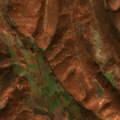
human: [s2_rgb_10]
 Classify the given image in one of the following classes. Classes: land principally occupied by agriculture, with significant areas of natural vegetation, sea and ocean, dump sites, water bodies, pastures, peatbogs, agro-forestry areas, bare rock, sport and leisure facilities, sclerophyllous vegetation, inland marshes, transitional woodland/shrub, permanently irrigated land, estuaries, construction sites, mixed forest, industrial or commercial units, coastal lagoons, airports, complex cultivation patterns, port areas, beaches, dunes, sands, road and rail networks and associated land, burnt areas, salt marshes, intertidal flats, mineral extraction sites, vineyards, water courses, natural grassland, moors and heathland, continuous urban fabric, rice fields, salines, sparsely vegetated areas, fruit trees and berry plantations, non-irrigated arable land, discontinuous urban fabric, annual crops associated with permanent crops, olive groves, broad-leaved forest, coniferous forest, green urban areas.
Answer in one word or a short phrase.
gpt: complex cultivation patterns, land principally occupied by agriculture, with significant areas of natural vegetation, broad-leaved forest, transitional woodland/shrub